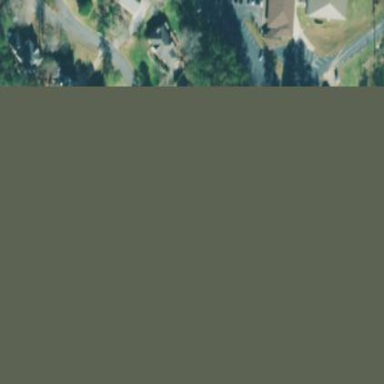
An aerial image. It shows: Single-family residential area in neighborhood setting.